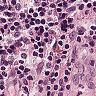
Metastatic tissue present: no